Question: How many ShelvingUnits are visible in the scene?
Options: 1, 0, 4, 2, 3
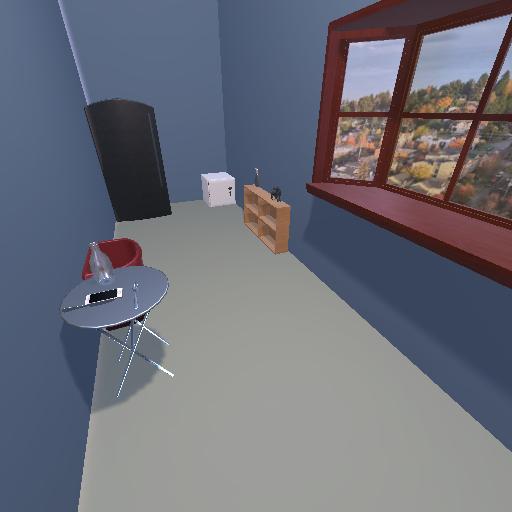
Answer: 1